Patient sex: M
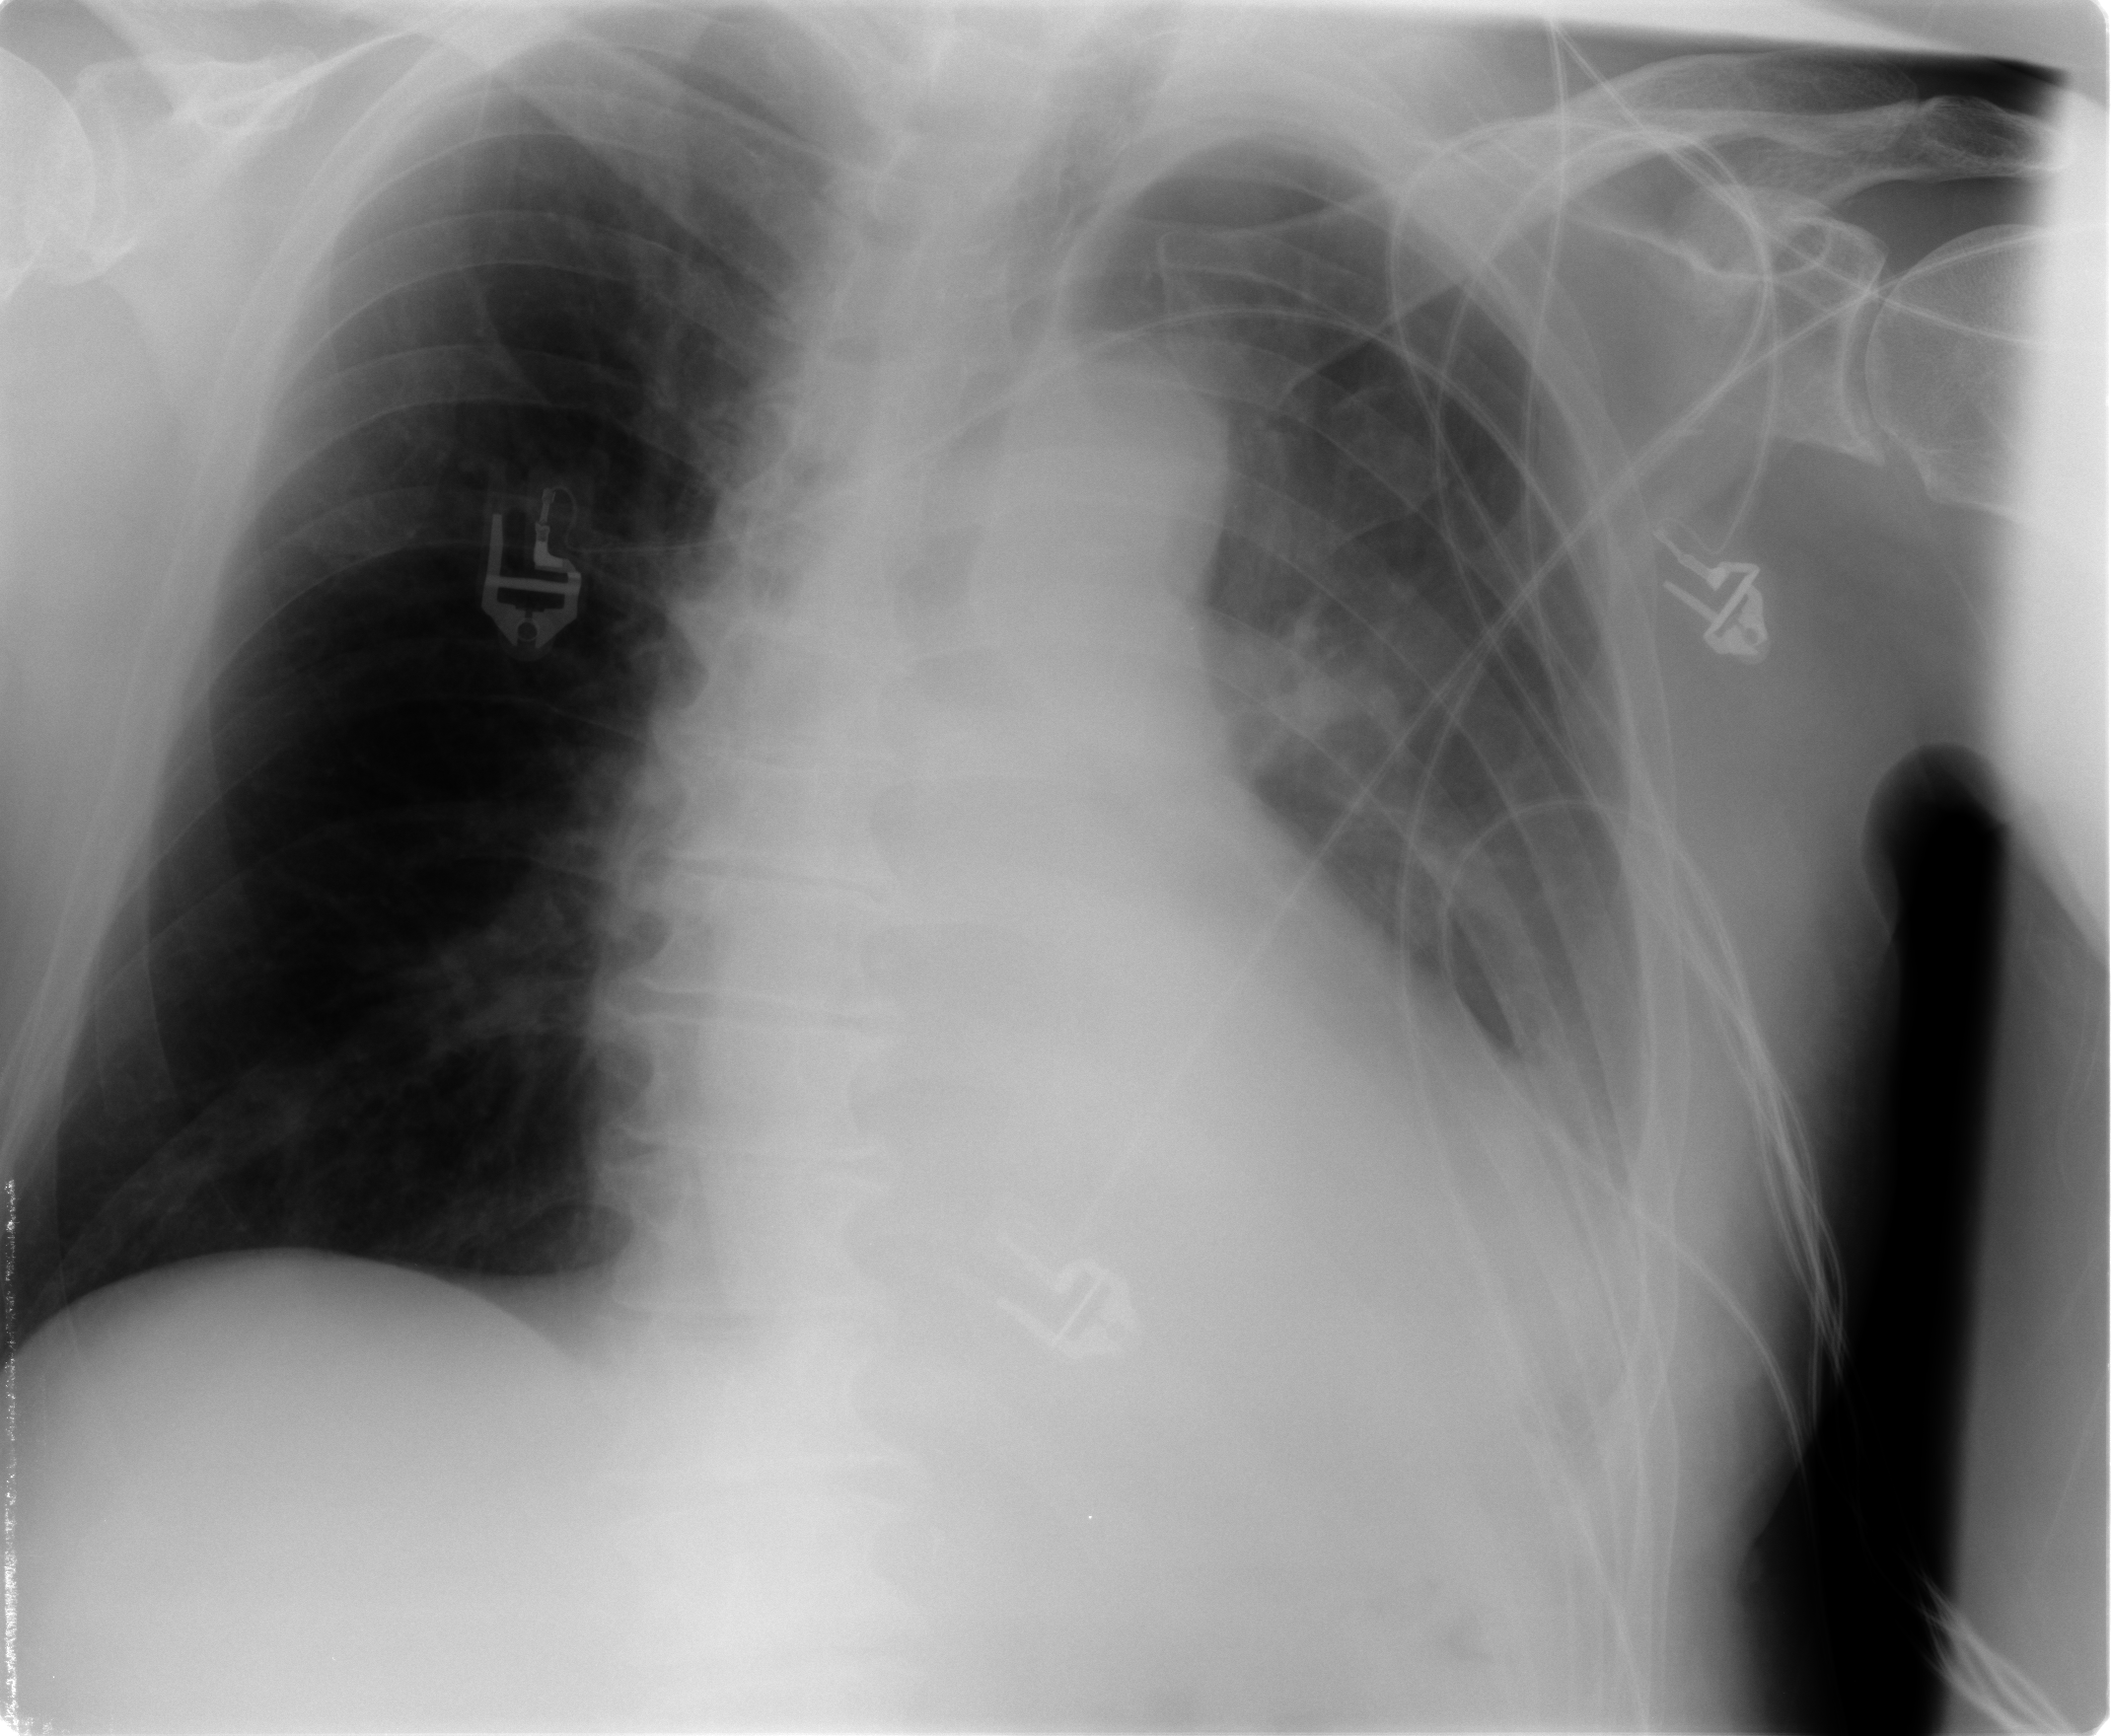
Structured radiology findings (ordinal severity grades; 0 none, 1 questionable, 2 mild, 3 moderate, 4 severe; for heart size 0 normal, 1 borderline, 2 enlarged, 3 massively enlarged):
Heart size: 2
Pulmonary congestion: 2
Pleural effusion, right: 0
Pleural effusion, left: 2
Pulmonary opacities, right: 0
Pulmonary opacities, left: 2
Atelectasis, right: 0
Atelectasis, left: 2